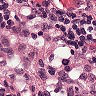
Metastatic tissue present: no